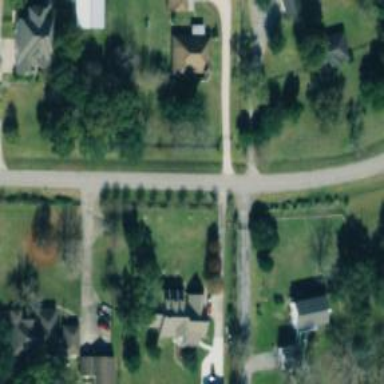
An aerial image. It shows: Driveway.